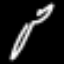
Label: fork